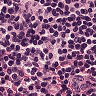
Metastatic tissue present: no